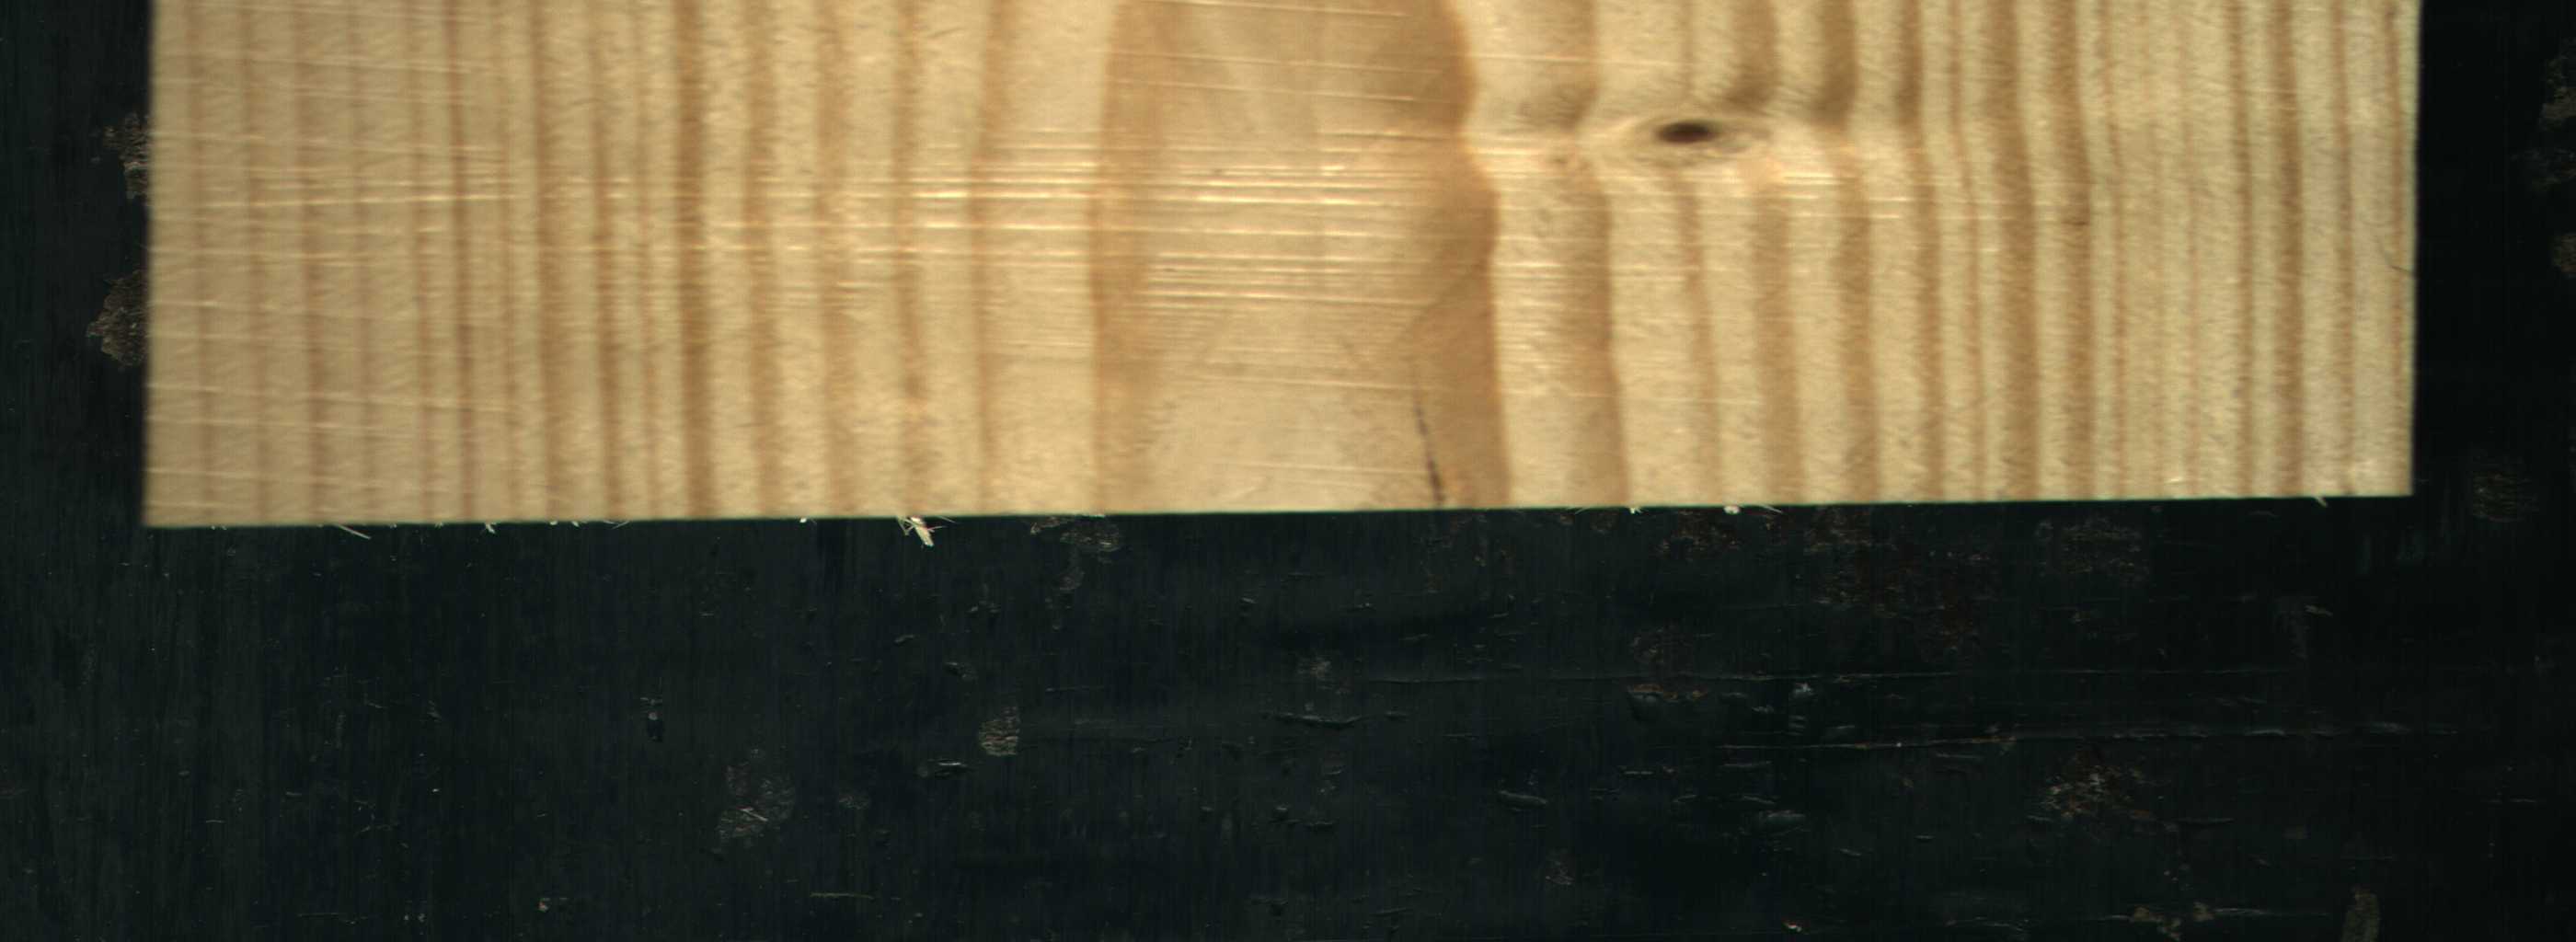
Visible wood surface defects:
Live_Knot